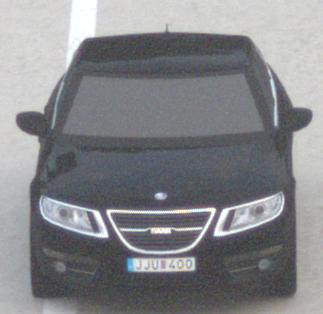
Make: Saab
Model: 5-Sep
Detailed model: 9-5 1.6T
Model produced from: 2010/06
Model produced until: 2011/12
Doors: 4
Color: black
Road condition: dry road
Daytime: morning or afternoon
Contrast: low contrast